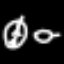
Label: leaf